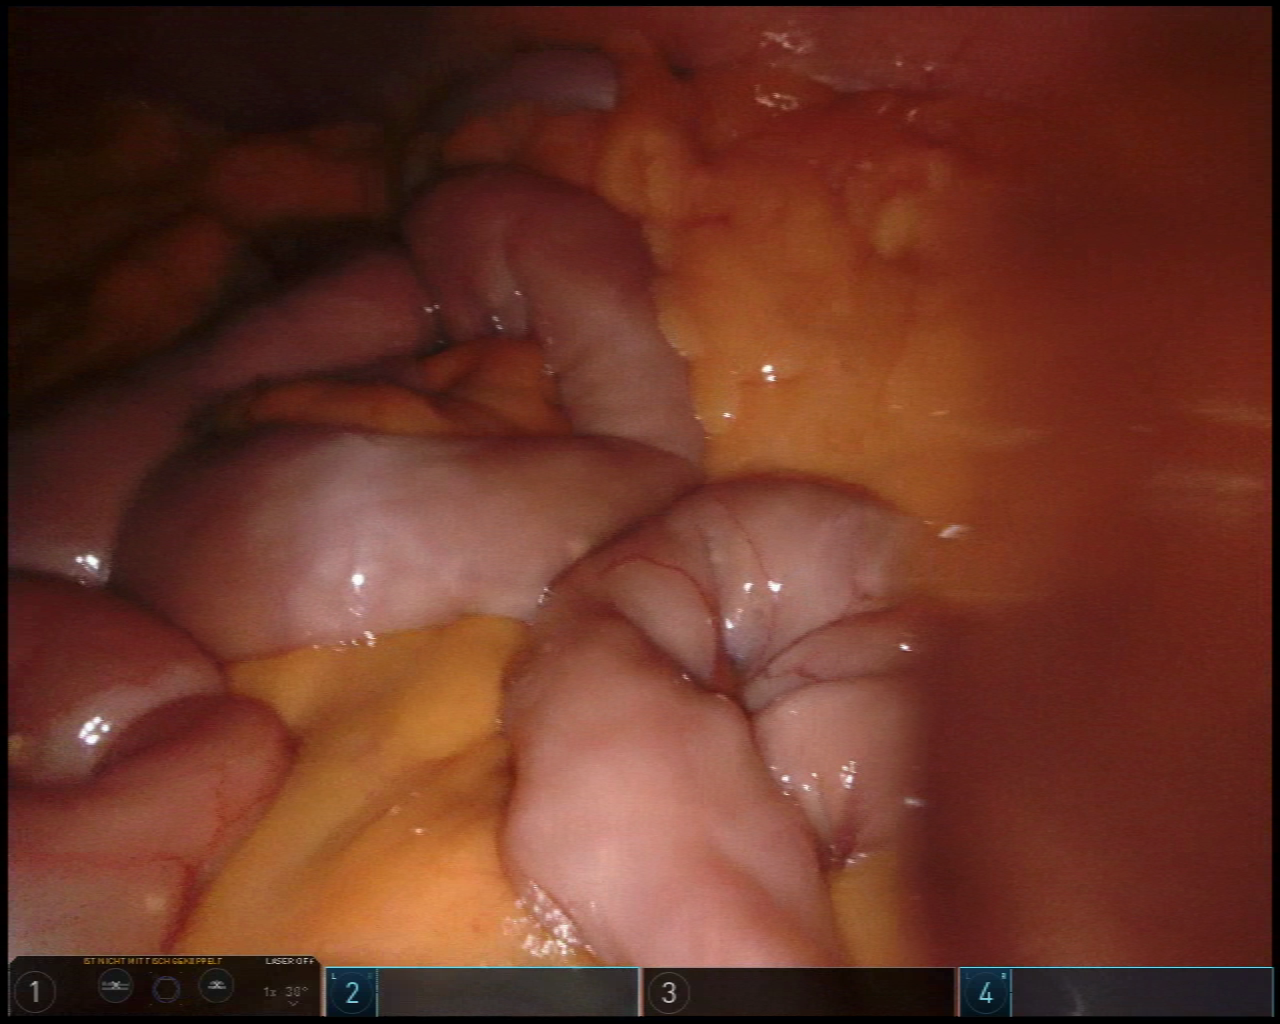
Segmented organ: small_intestine
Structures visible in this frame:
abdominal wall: no
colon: yes
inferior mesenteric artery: no
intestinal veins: no
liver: no
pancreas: no
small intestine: yes
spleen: no
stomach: no
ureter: no
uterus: no
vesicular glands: no